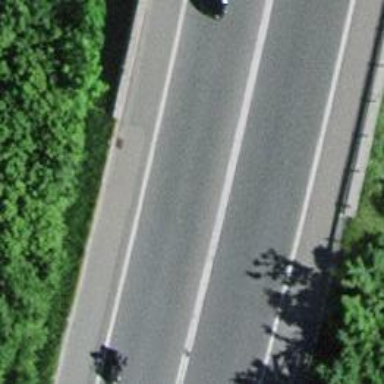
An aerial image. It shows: Trunk highway.